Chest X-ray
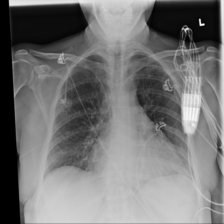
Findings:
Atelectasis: negative
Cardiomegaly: negative
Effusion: negative
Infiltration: positive
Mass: negative
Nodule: negative
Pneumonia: negative
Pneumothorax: negative
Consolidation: negative
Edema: negative
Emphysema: negative
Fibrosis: negative
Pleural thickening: negative
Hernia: negative